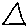
Label: triangle